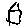
Label: house